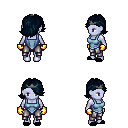
a pixel art fantasy rpg character, female body template, dark elf, purple skin, blue vest, metal pants, raven swoop hairstyle, iron tiara, gold gloves, black slippers, four views (front, back, left, right), 2x2 character sprite sheet, small pixel art, hard edges, no anti-aliasing